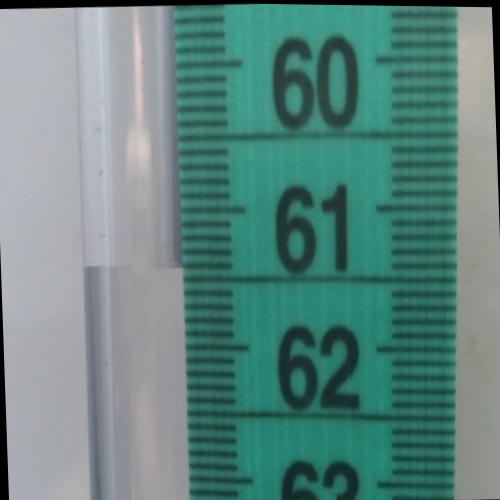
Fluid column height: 61.4 cm